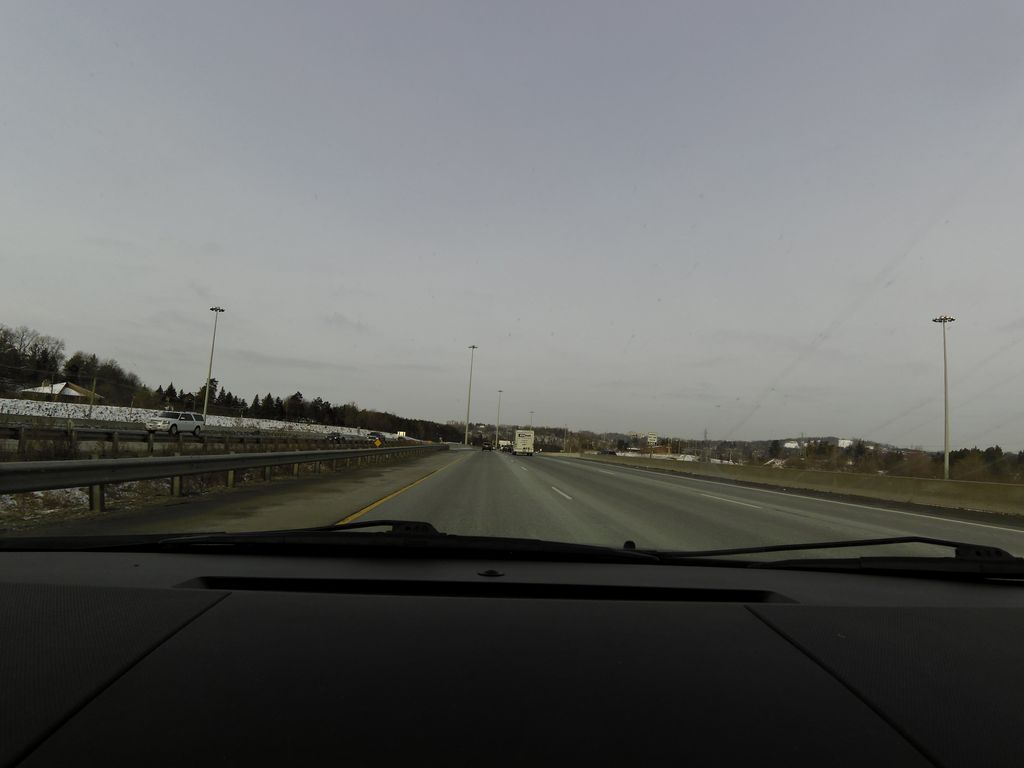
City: kitchener-waterloo